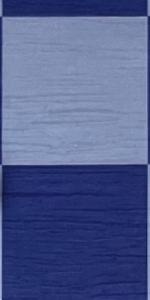
Label: Empty